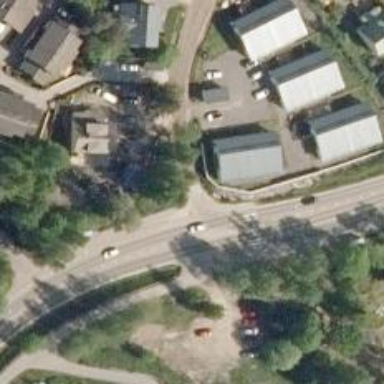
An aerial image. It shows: Road with stop sign.